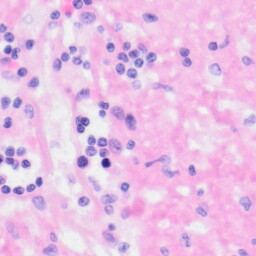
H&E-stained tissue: Kidney